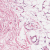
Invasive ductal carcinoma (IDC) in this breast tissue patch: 0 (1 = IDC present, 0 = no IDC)